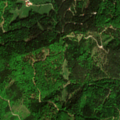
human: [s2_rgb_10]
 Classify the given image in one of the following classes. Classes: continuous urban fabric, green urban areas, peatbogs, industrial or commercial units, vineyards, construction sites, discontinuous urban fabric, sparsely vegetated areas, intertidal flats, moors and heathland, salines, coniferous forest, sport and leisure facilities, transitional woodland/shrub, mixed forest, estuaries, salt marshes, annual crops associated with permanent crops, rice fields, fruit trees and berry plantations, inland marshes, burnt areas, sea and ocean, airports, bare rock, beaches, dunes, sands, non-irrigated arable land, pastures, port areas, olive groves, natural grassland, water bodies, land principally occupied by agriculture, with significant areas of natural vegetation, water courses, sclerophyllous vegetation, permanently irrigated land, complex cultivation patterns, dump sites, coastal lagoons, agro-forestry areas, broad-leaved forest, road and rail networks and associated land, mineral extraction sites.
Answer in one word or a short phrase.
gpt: coniferous forest, mixed forest